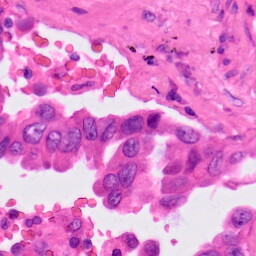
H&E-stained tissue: Lung